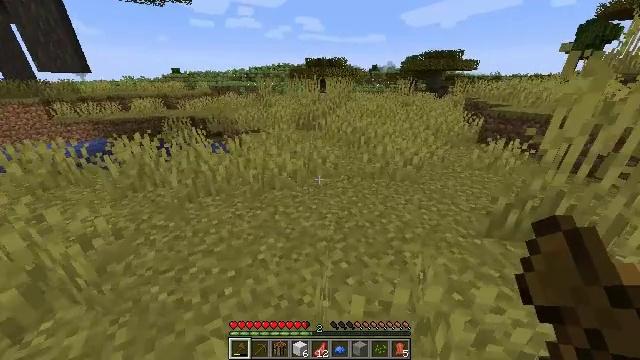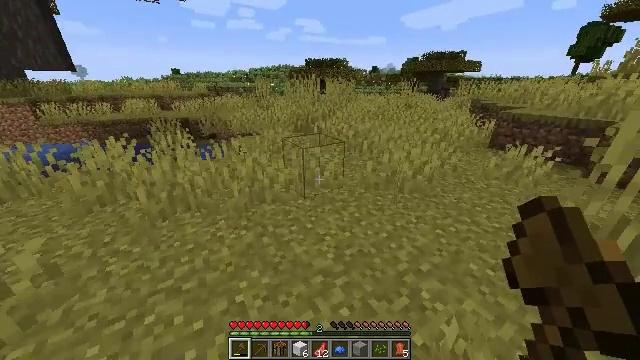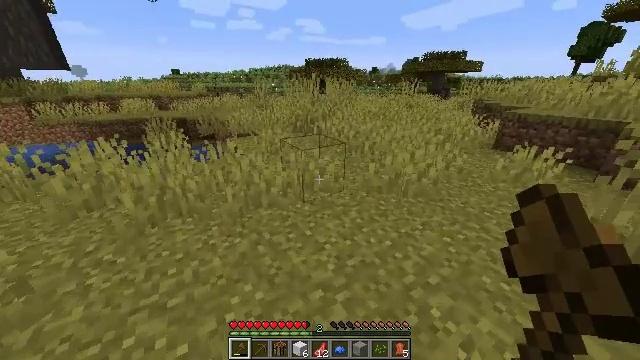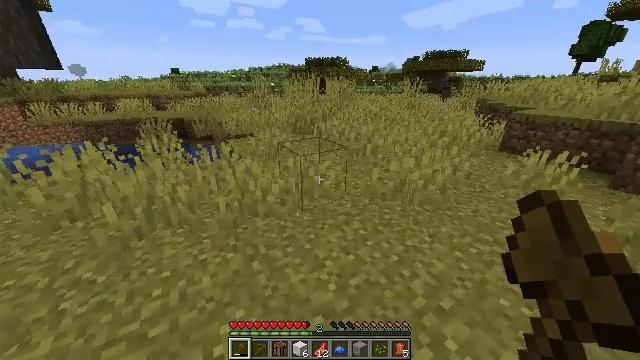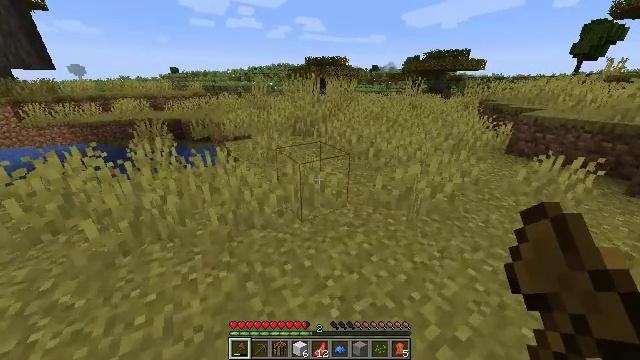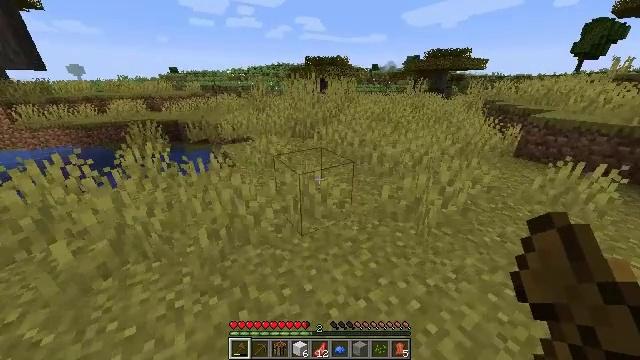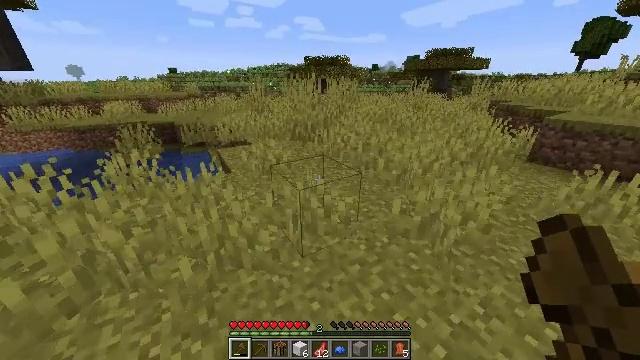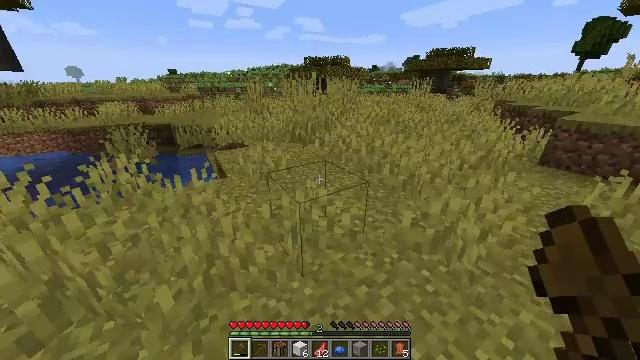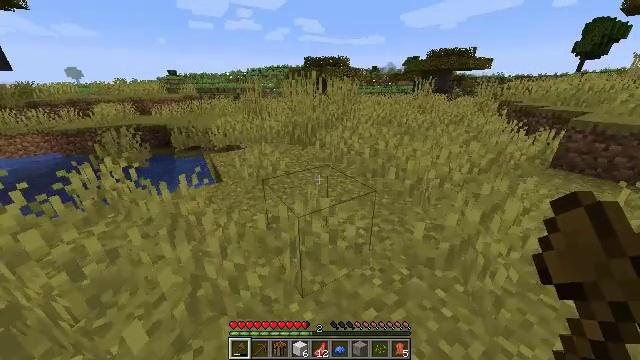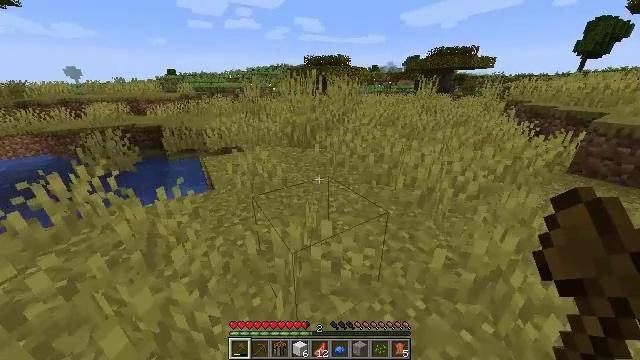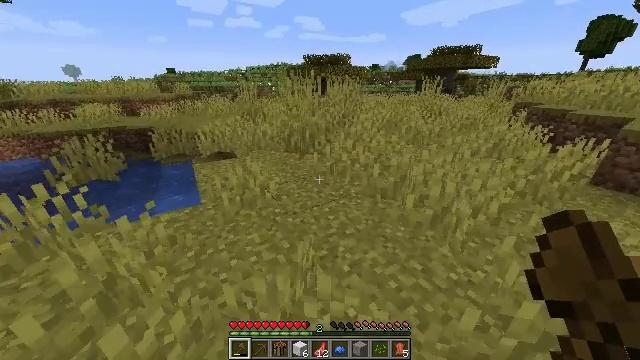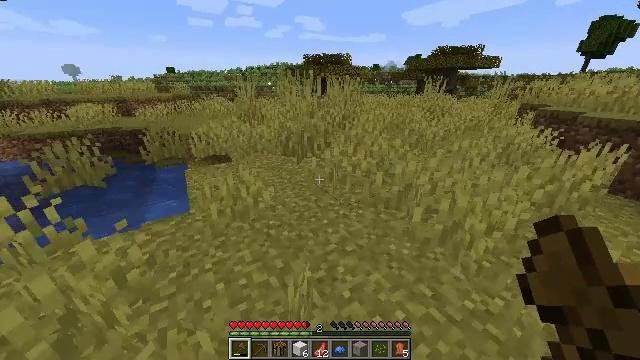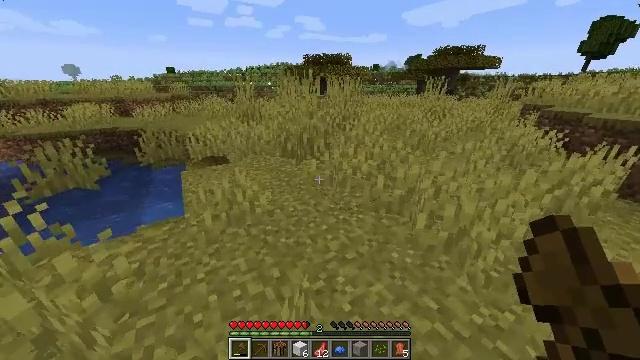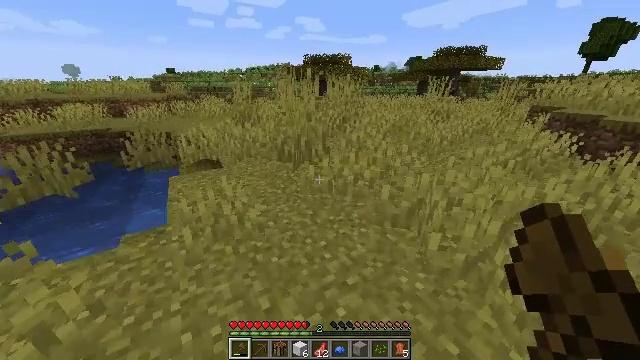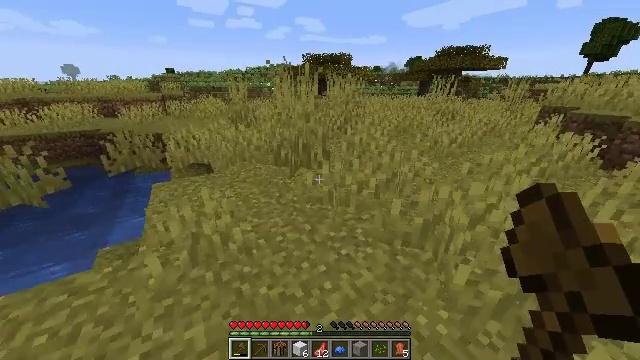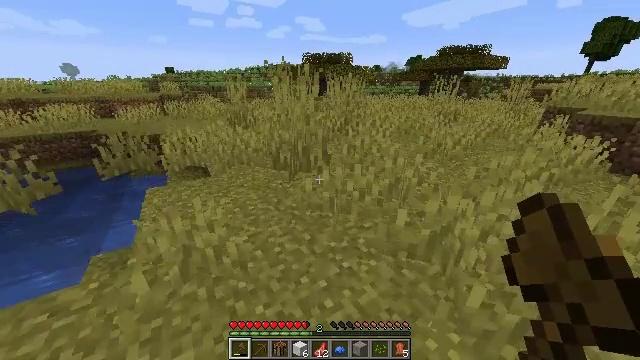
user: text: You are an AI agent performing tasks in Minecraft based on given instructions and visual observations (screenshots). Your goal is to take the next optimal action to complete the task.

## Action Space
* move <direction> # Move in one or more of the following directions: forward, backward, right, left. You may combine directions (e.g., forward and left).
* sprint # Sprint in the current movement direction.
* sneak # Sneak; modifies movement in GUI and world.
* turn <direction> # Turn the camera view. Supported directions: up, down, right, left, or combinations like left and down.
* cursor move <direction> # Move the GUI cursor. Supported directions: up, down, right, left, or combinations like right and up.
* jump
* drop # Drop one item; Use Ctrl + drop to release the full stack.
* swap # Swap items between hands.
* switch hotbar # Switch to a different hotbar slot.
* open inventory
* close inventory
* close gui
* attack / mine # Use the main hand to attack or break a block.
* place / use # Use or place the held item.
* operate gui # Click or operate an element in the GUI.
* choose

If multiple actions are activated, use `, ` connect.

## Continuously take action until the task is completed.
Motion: motion action
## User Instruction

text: Harvest the acacia log from the forest.
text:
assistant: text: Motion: move forward
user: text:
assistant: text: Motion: move forward
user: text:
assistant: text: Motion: move forward
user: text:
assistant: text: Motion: move forward
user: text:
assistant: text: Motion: move forward
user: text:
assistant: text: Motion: move forward
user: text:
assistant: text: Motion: move forward
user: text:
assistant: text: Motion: move forward
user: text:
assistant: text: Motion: move forward
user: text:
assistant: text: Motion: move forward
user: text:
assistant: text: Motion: move forward
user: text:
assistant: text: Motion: move forward
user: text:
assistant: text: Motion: move forward
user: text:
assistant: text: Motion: move forward
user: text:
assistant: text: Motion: move forward
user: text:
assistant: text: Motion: move forward and move left
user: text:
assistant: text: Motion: move forward and move left
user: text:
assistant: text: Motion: move forward and move left
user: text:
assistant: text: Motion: move forward and move left
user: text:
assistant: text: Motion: move forward and move left
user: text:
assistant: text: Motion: move forward
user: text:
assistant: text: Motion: move forward and move left
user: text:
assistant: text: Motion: move forward and move left
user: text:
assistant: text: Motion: move forward and move left
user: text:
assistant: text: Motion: move forward and move left
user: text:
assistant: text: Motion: move forward and move left
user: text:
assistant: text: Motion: move forward and move left
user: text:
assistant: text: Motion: move forward and move left
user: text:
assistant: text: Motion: move forward
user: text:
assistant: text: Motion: move forward